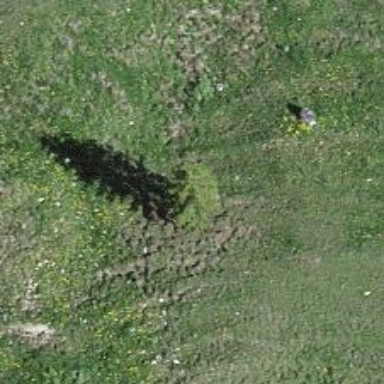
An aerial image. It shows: Beautiful tree in nature.